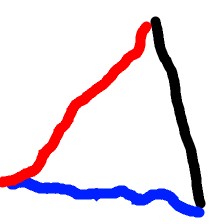
Shape: triangle